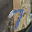
Label: 7